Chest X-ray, PA view. Patient: 44 years old, sex F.
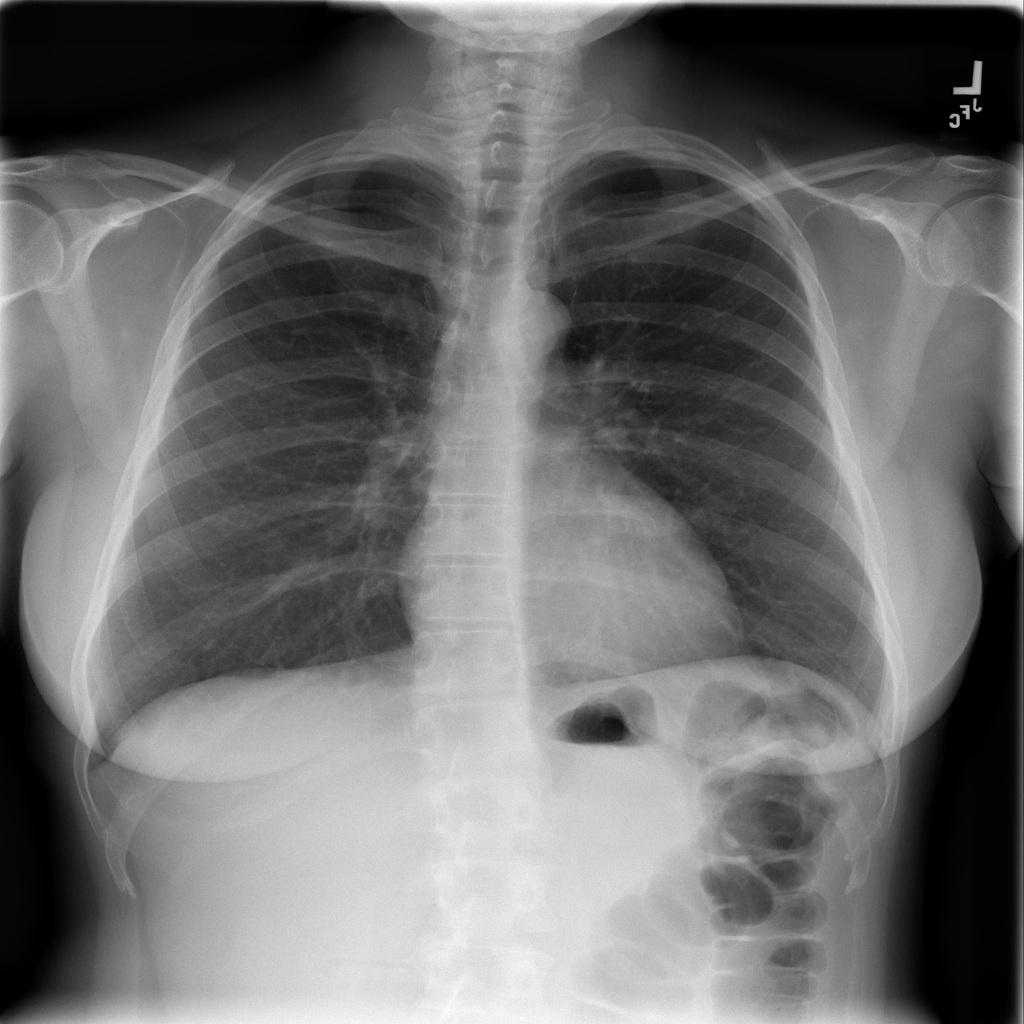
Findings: No Finding